Question: How is it that sometimes I can right click and ignore files but sometimes not?
image showing no possibility to perform ignore on the selected file:

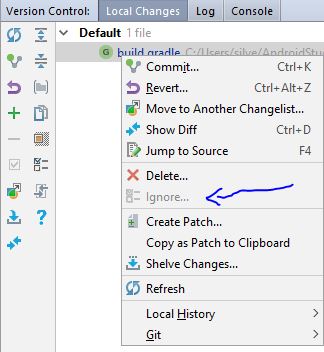
Answer: Android Studio is just following git rules. 'gitignore' is for files which are not tracked yet (didn't added to git) , and here you're trying to ignore already tracked file.
In order to stop tracking you should use 'git rm --cached', See official <URL>.
I'm not sure if that's possible using Android Studio git UI.